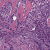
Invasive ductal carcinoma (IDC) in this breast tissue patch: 1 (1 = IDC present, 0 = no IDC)